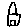
Label: house